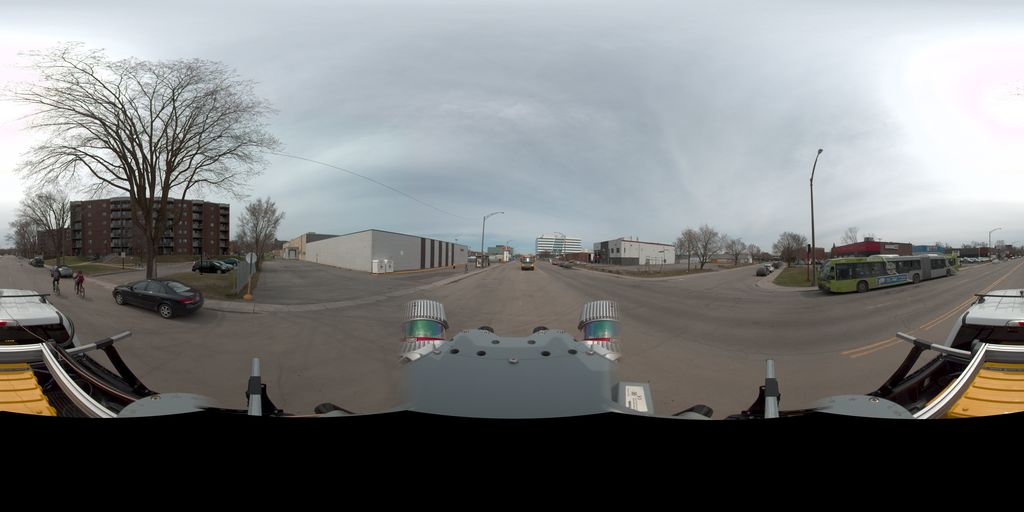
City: quebec_city